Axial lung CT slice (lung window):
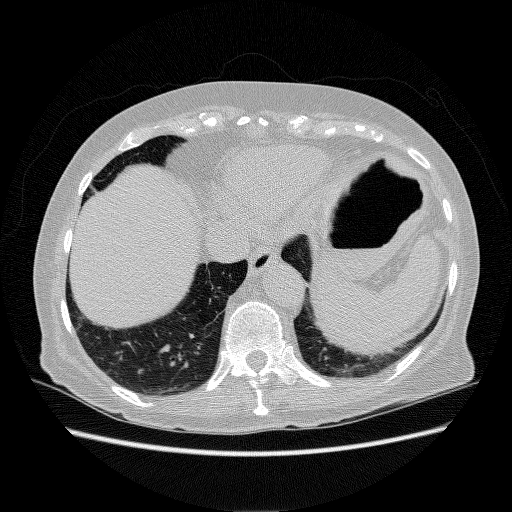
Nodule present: no